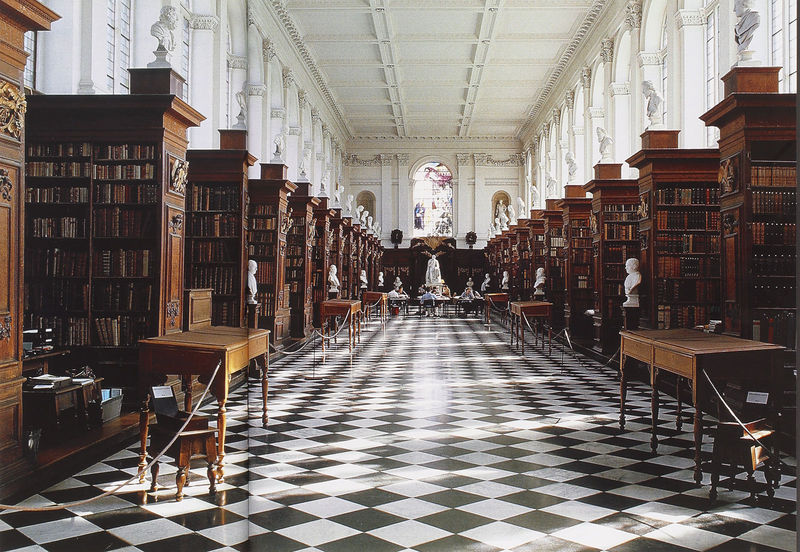
Titel: Wren-Bibliothek des Trinity College in Cambridge
Künstler: Christopher Sir Wren
Standort: Cambridge, Trinity College (EU - GB)
Schlagwörter: schatten, menschen, fenster, hell, holz, licht, stühle, säulen, tisch, tische, karo, schachbrett, barock, boden, decke, bücher, bogen, saal, büste, stuck, foto, fliesen, schwarzweiß, kacheln, statuen, bibliothek, bücherei, regale, kassetten, büsten, pulte, regal bücher